Field crop: maize
Growth stage: 2
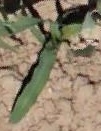
Species: maize